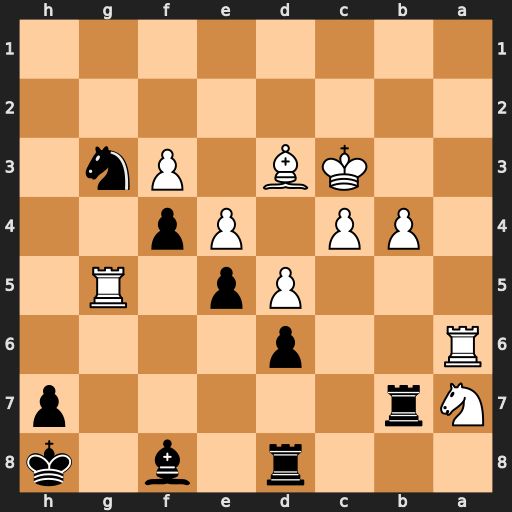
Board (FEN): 3r1b1k/Nr5p/R2p4/3Pp1R1/1PP1Pp2/2KB1Pn1/8/8
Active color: b
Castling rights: -
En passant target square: -
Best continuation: Ra8 c5 Rbxa7 Rxa7 Rxa7